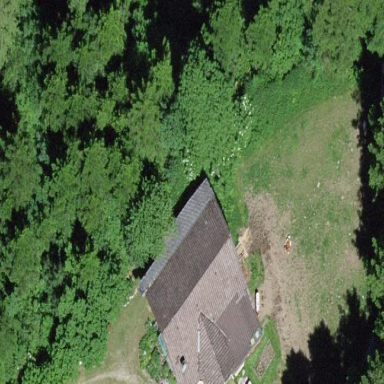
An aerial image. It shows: Farm building.